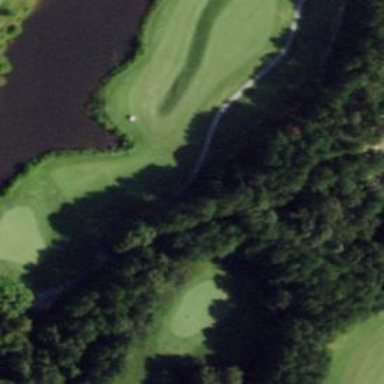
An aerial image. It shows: Grassy golf fairway.